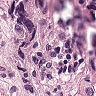
Metastatic tissue present: yes